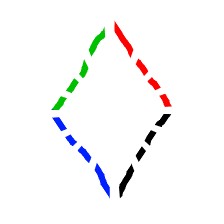
Shape: rhombus